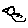
Label: bird